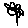
Label: flower